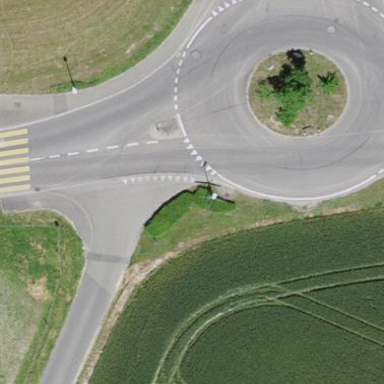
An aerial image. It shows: Primary highway intersecting roundabout.